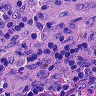
Metastatic tissue present: no